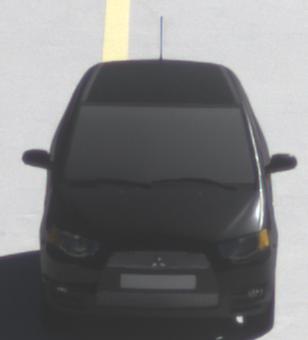
Make: Mitsubishi
Model: Colt 1.1
Detailed model: Colt (VI)
Model produced from: 2008/11
Model produced until: 2010/10
Doors: 3
Color: black
Road condition: dry road
Daytime: morning or afternoon
Contrast: high contrast